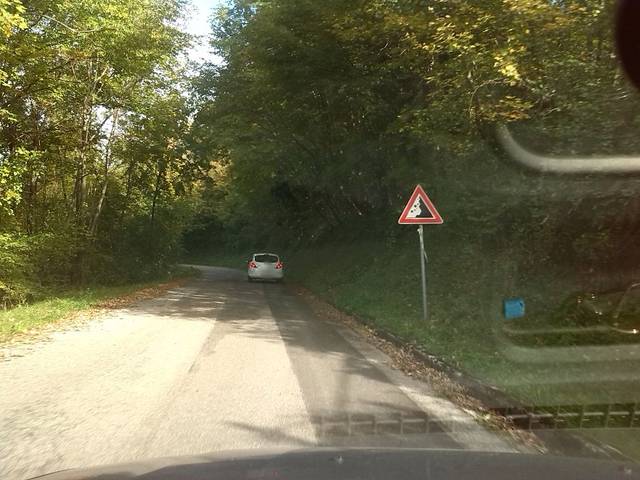
Region: Italy
Coordinates: 46.128, 13.609